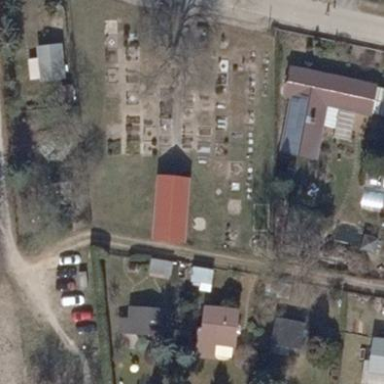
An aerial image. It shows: Cemetery with fence around it.